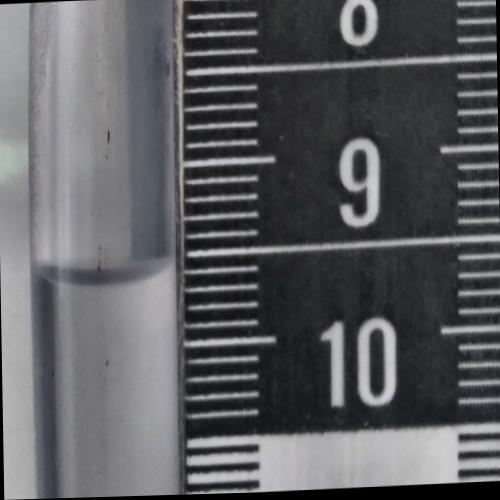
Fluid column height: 9.6 cm